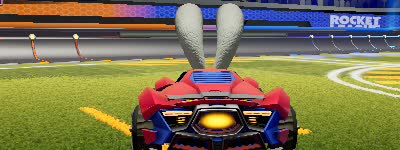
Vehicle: werewolf